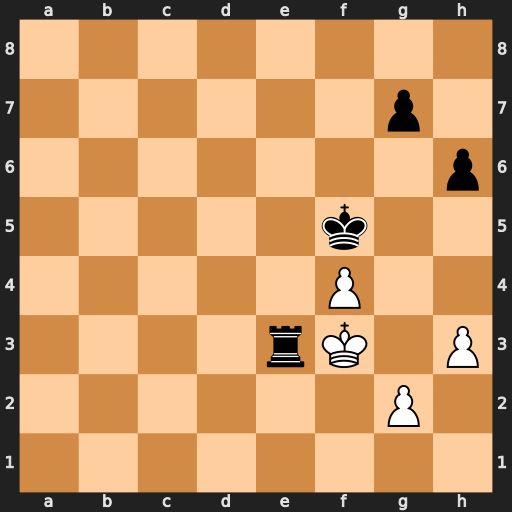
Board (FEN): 8/6p1/7p/5k2/5P2/4rK1P/6P1/8
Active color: w
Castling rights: -
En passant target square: -
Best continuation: Kxe3 h5 g3 g6 Kf3